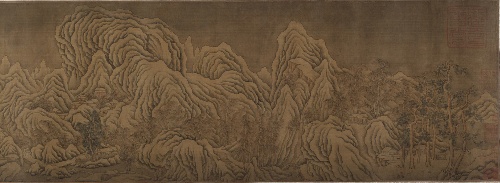
Artist: Unidentified artist|Liu Songnian
Artist bio: |Chinese, active ca. 1175–after 1195
Object type: Handscroll
Classification: Paintings
Medium: Handscroll; Ink and color on silk
Culture: China
Period: Ming (1368–1644) or Qing (1644–1911) dynasty
Dimensions: 8 1/2 x 56 1/8 in. (21.6 x 142.6 cm)
Department: Asian Art
Credit line: John Stewart Kennedy Fund, 1913
Accession year: 1913
Repository: Metropolitan Museum of Art, New York, NY
Tags: Landscapes|Mountains|Snow